Question: I need to build an installer for my application (using Windows Installer technology - MSI file). Requirements for this installer:
1. Embed component in installer (ex: .NET Framework 4.0 Full).
2. Detect the present of this component.
3. If this component is not installed yet, installer will install it before. Installer will display a dialog with info "Installing the component ..." and the component is installed silent. If user cancel to install this component, the installer is also cancelled.
4. After installing this component successful, install the application.
Thanks.
I download Splash Lite from website: <URL>. I like this installer because it matches my requirements. Because I am a newbie, anyone can give me some guides to create an installer like this. Thanks.
Some screenshot:

PLease help me. Thanks.
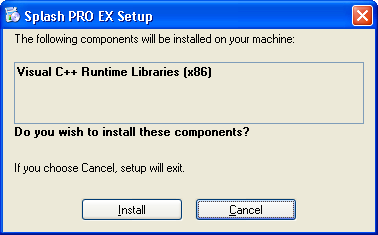
Answer: Visual Studio has the tools and templates built-in.
In your solution, choose Add New Project, Other Project Types, Setup, VS Installer.
Choose the Setup Wizard and follow the steps.